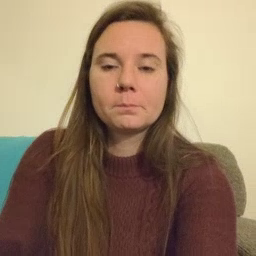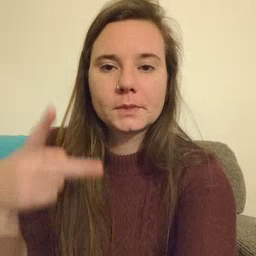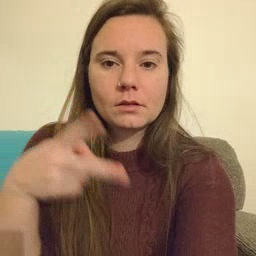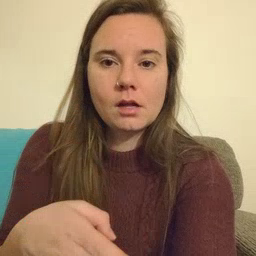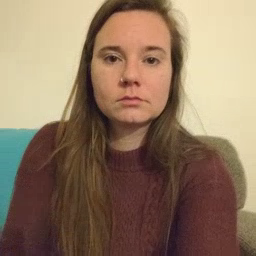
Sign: cut